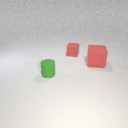
large red rubber cube to the right of small green rubber cylinder